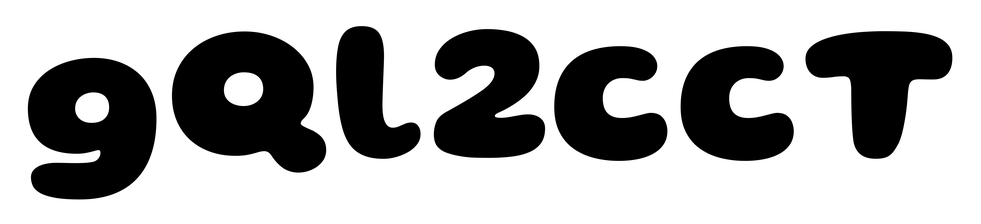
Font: Gluten_ExtraBold